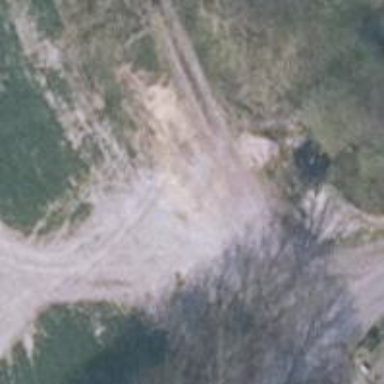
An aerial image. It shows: Track with grade 4 tracktype.